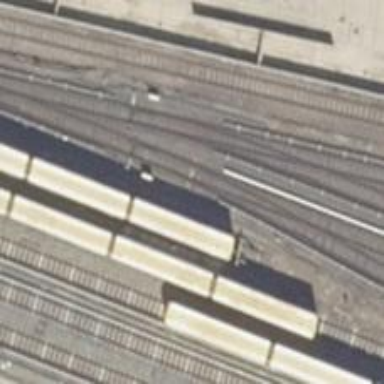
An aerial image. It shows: Electrified rail service yard.